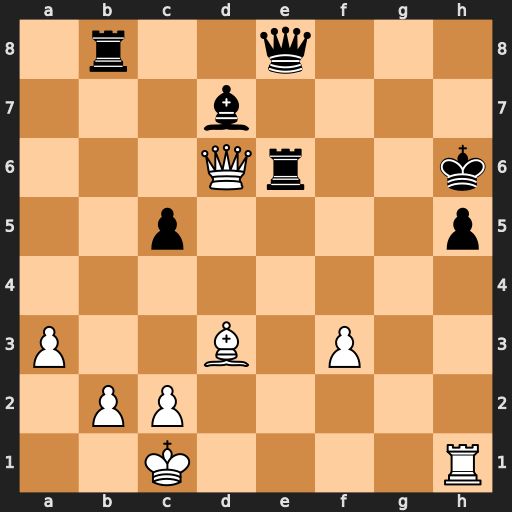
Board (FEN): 1r2q3/3b4/3Qr2k/2p4p/8/P2B1P2/1PP5/2K4R
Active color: w
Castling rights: -
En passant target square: -
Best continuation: Qf4+ Kg7 Qg5+ Kf7 Rxh5